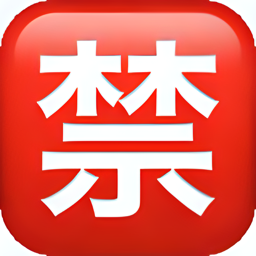
Name: squared cjk unified ideograph 7981
Emoji: 🈲
Group: Symbols
Sub-group: alphanum